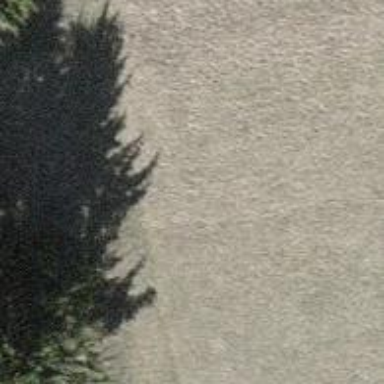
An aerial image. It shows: Grass path with tracktype of grade5.